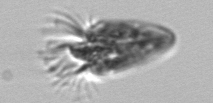
Label: Strombidium_tintinnodes